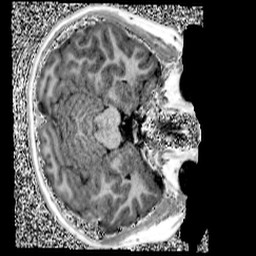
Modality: UNIT1
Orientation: axial
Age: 12
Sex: male
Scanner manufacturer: siemens
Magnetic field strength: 3 T
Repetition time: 4 s
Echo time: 0.00299 s